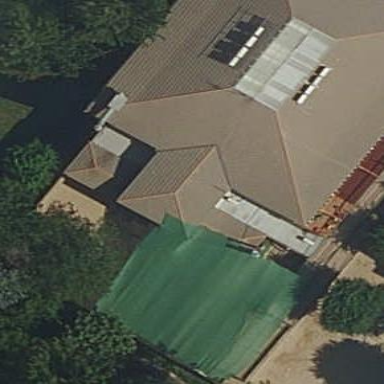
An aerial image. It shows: Building with hipped roof.